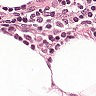
Metastatic tissue present: no